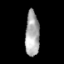
Tissue: skin
Cell type: T cells
Senescence score: 0.265
Nuclear area (px): 623
Mean DAPI intensity: 169.059